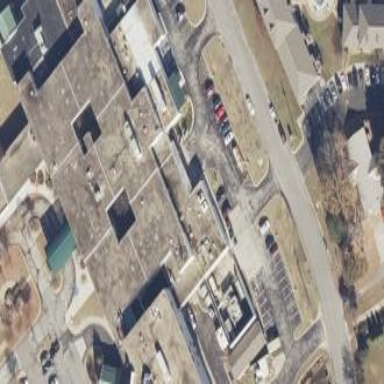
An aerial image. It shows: Hospital building.